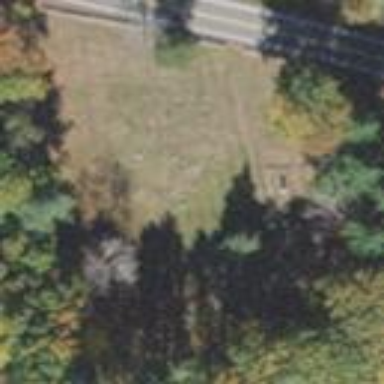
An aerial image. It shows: Cemetery.